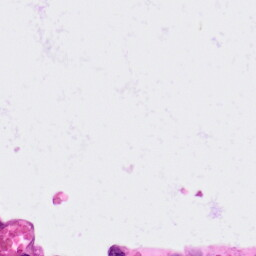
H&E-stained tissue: Lung